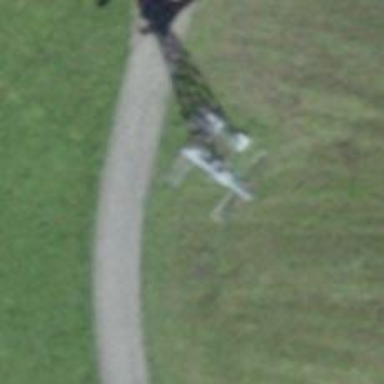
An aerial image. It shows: Pylon used for aerialway.